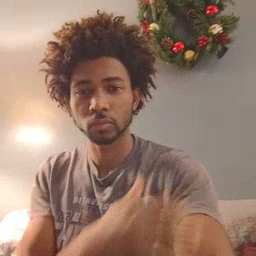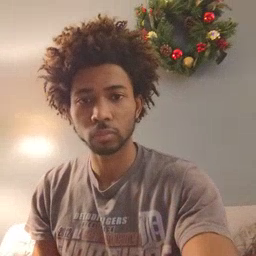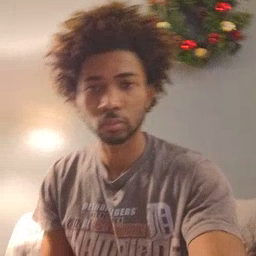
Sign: arm